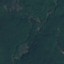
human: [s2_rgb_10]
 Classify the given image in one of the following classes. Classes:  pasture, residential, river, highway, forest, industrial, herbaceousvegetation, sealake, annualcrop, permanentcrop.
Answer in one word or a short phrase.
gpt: Forest